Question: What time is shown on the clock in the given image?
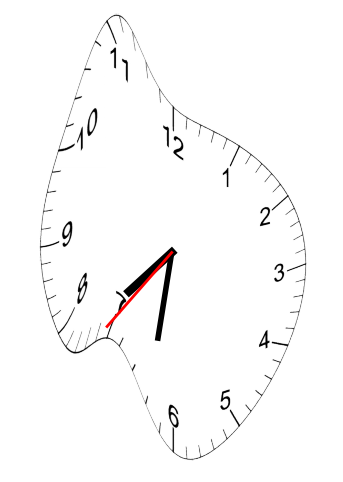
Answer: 07:31:36